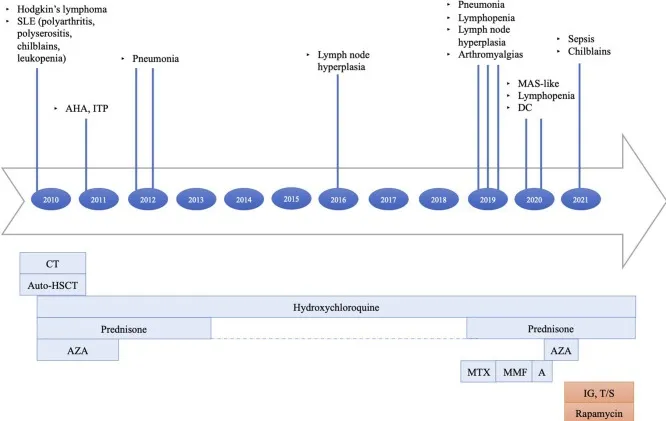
Principal clinical events and therapeutic strategies timeline: (1) Hodgkin's lymphoma treated with six cycles of doxorubicin, bleomycin, vinblastine, dacarbazine (ABVD), two cycles of ifosfamide, epirubicin, and etoposide (IEV); under stable remission after HSCT. (2) AHA, ITP treated with steroids. (3) SLE treated with hydroxychloroquine, azathioprine, and prednisone at onset, then with hydroxychloroquine and short periods of low-dose prednisone until the end of 2018. (4) Recurrent episodes of fever, diffuse arthralgias, myalgias, respiratory infections, MAS-like, chilblain lupus persisted despite treatment trials with high-dose steroids, methotrexate, mycophenolate mofetil, and anakinra. The last therapeutic attempt with azathioprine was interrupted because of side effects. SLE, systemic lupus erythematosus; AHA, autoimmune hemolytic anemia; ITP, immune-mediated thrombocytopenia; MAS, macrophage activation syndrome; DC, dilative cardiopathy; CT, chemotherapy; auto-HSCT, autologous stem cell transplantation; AZA, azathioprine; MTX, methotrexate; MMF, mycophenolate mofetil; A, anakinra; IG, immunoglobulin; T/S, trimethoprim/sulfamethoxazole.
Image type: pathology (immunostaining)